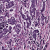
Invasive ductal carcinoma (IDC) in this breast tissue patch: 1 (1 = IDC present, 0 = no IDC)